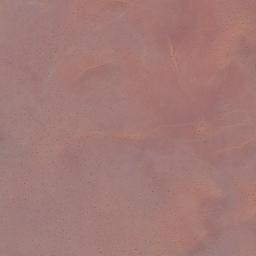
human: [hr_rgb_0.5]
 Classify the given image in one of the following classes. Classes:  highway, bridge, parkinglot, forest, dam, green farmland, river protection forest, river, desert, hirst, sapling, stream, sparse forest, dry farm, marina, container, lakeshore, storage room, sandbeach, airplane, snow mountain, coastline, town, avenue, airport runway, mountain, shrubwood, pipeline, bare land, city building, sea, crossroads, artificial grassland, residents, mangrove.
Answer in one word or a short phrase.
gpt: desert